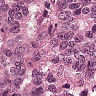
Metastatic tissue present: yes